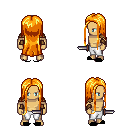
a pixel art fantasy rpg character, male body template, human, tanned skin, leather shoulder armor, white pants, light blonde extra-long hairstyle, leather bracers, black slippers, dagger, four views (front, back, left, right), 2x2 character sprite sheet, small pixel art, hard edges, no anti-aliasing